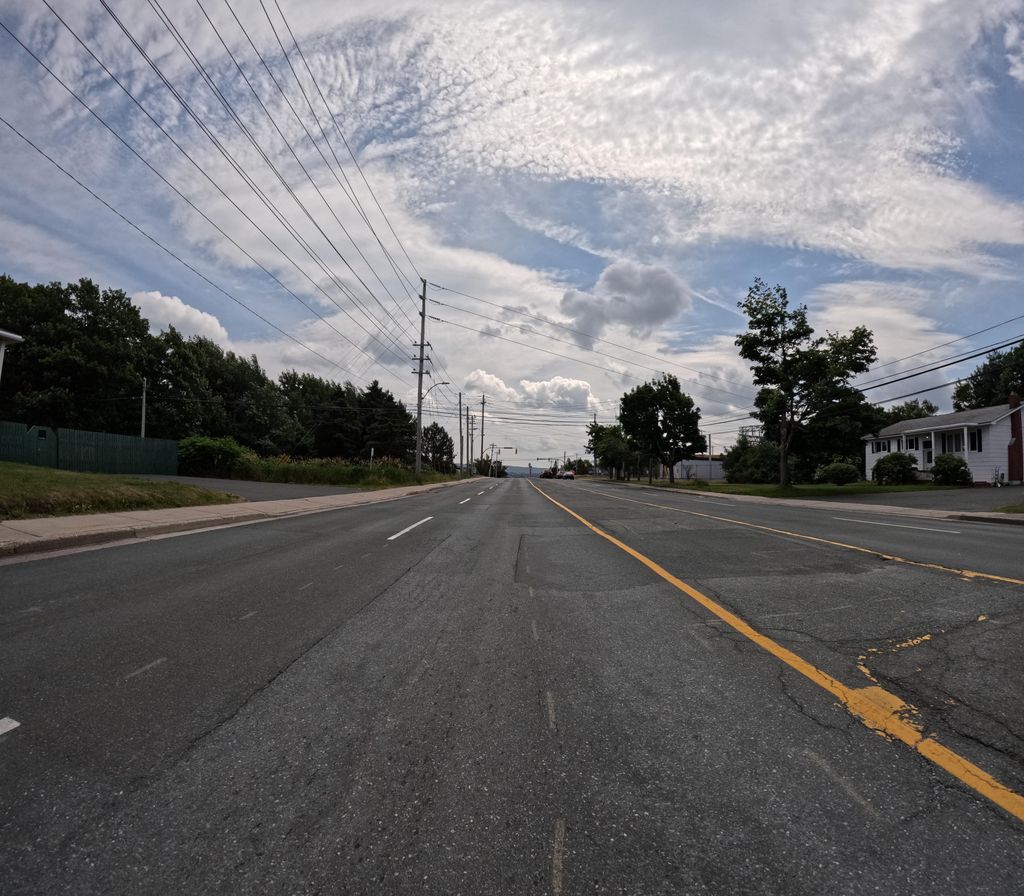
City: st_johns